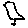
Label: bird